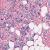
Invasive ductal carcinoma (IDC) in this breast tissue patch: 1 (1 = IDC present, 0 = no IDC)